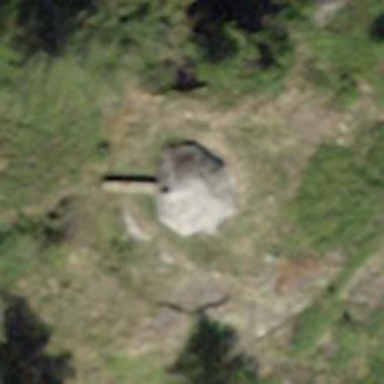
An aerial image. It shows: Turret associated with military.